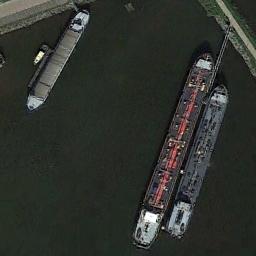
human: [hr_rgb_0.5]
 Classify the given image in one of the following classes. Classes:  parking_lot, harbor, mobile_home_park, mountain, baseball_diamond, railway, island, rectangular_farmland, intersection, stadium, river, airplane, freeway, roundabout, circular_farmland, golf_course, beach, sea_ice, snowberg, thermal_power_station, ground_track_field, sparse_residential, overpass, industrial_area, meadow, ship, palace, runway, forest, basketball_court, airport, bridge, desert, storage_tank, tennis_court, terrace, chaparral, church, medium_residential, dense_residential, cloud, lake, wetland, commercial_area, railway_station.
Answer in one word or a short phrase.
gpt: ship